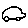
Label: car